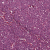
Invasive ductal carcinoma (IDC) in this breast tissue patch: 1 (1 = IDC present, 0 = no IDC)